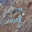
Label: 9